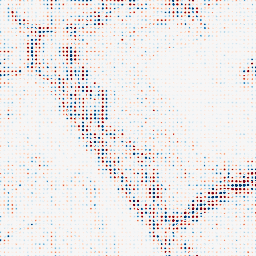
Category: wavelet
Decomposition family: wavelet_reverse_biorthogonal
Decomposition parameters: wavelet: rbio2.4
level: 3
Upsampling method: sinc_blackman
Upsampling parameters: scale: 8
kernel_size: 4
Upsampling scale: 8